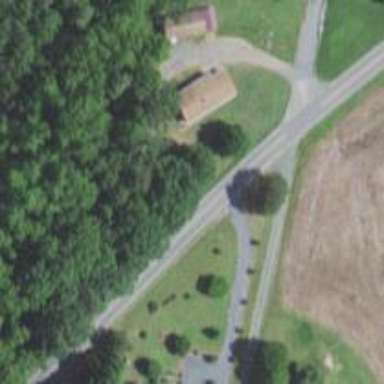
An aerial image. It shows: Driveway.